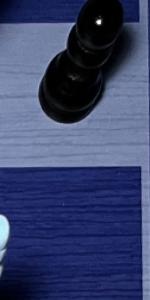
Label: Empty